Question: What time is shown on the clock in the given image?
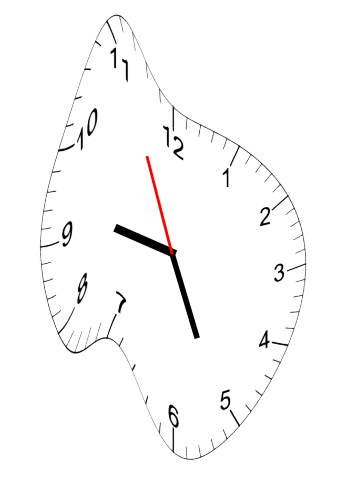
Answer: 09:25:56